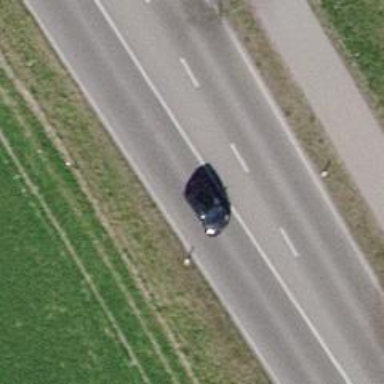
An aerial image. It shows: Primary road with asphalt surface.